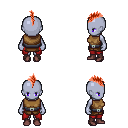
a pixel art fantasy rpg character, female body template, dark elf, purple skin, leather chest armor, red pants, red mohawk hairstyle, maroon shoes, four views (front, back, left, right), 2x2 character sprite sheet, small pixel art, hard edges, no anti-aliasing